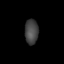
Tissue: lung
Cell type: Epithelial cells
Senescence score: 0.2123
Nuclear area (px): 330
Mean DAPI intensity: 67.43